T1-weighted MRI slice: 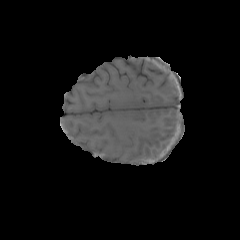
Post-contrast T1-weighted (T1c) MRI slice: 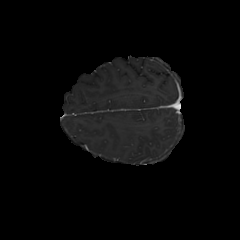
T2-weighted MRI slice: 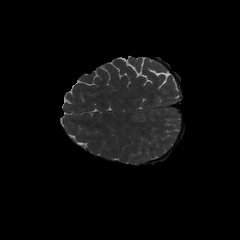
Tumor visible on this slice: no